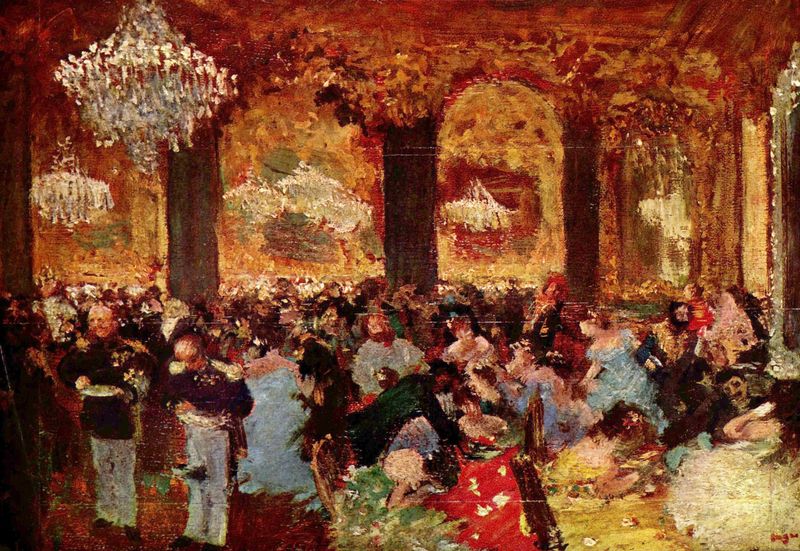
Titel: Kopie nach Menzels Ballsouper
Künstler: Edgar Degas
Standort: Strasbourg
Institution: Musée des Beaux-Arts
Schlagwörter: blau, gemälde, kopf, mann, schatten, weiß, aquarell, frauen, gelb, grün, impressionismus, menschen, mädchen, ocker, sitzen, abend, ausschnitt, bewegung, blumen, braun, bunt, damen, fenster, frau, holz, kleid, kleider, licht, lichter, männer, pfeiler, raum, schwarz, stuhl, stühle, stützen, säule, säulen, tisch, tische, zeichnung, rot, schloss, ball, beige, fest, gesellschaft, leute, malerei, menge, tanz, bart, bärte, feier, gesichter, diener, gesicht, silber, teller, tot, signatur, spiegel, öl, spiegelung, pastos, boden, gold, reich, adel, decke, pflanzen, tanzen, dekollte, rosa, adelige, jungen, modern, hof, saal, rundbogen, ölgemälde, querformat, soldaten, diner, essen, gäste, tafel, impressionistisch, glatze, kerzen, kronleuchter, leuchter, lüster, menzel, reflexion, halle, bögen, palast, militär, uniform, uniformen, orden, pracht, festlich, festmahl, menschenmenge, pinselstrich, österreich, arkaden, kerzenlicht, silbern, rundbögen, kaiserzeit, prinz, verneigen, fleckig, kaiserreich, generäle, preußen, tänzer, veranstaltung, ballkleid, bund, paare, versaille, festsaal, seulen, aufgelöst, seule, ballsaal, mal, koenig, spiegelsaal, straus, verneigung, prunksaal, ballhaus, ballkleider, manner, spigel, festmal, tanz7, tanmz, kronenreuchter